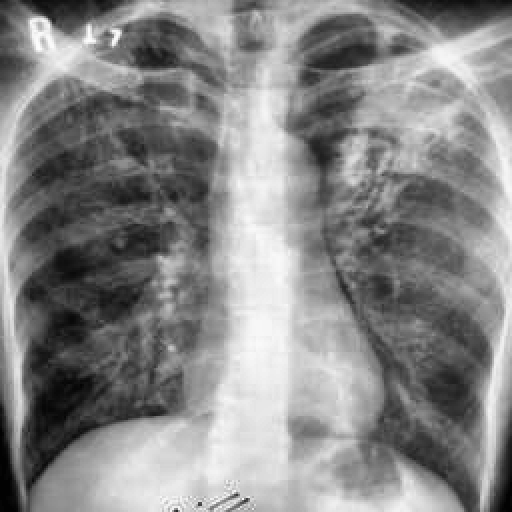
Finding: TUBERCULOSIS